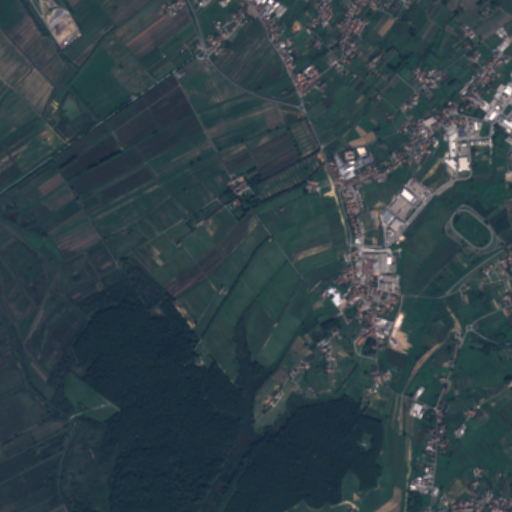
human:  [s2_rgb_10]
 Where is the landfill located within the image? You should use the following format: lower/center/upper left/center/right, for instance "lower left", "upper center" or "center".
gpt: The landfill is located in the upper left of the image.
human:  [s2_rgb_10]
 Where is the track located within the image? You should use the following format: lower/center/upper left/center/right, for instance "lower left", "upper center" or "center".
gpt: The track is located in the center right of the image.
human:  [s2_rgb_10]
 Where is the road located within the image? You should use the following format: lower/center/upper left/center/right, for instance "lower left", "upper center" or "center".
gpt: There is no road in the image.